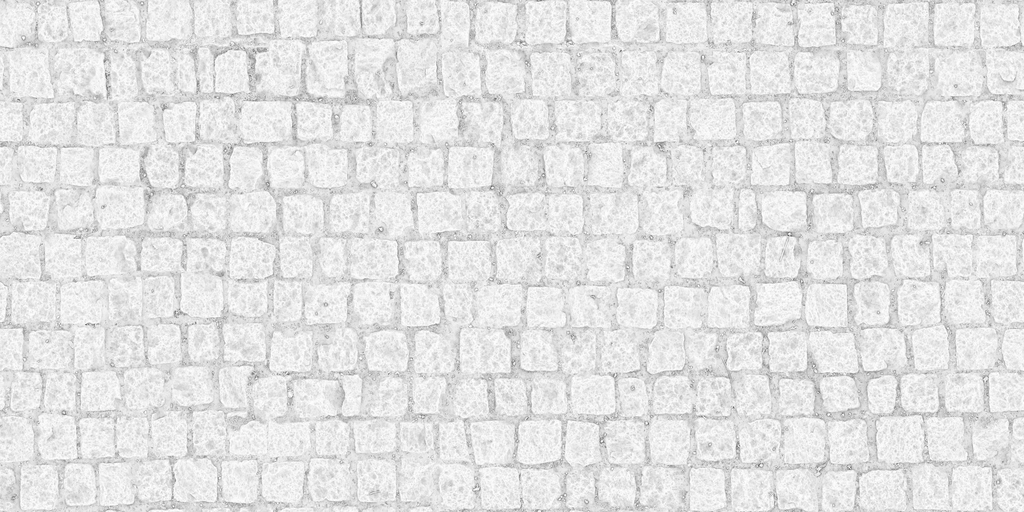
Texture map type: AmbientOcclusion